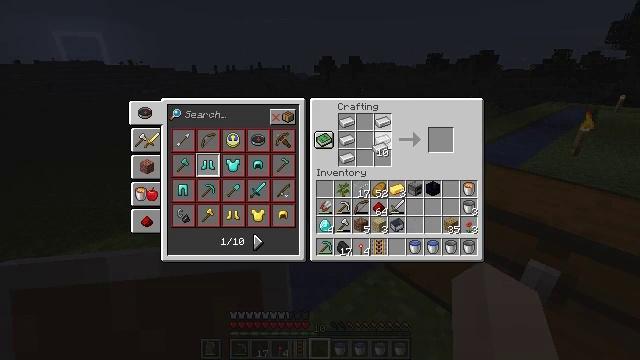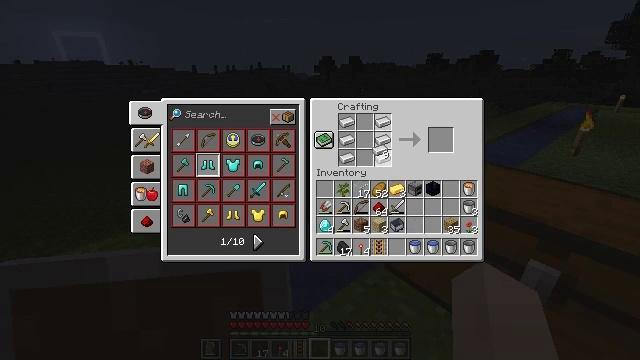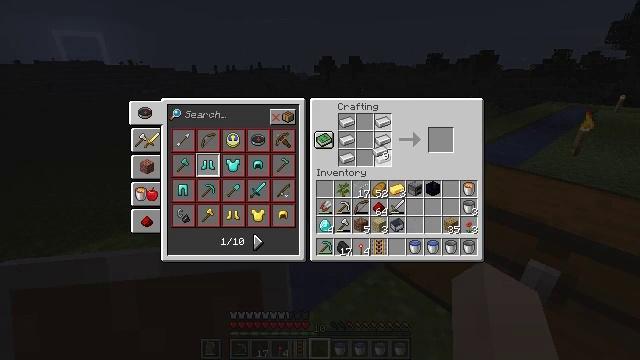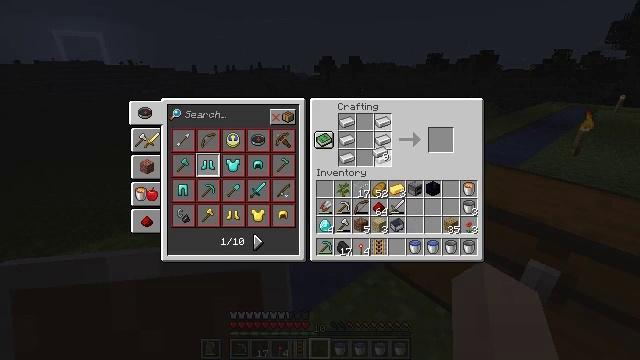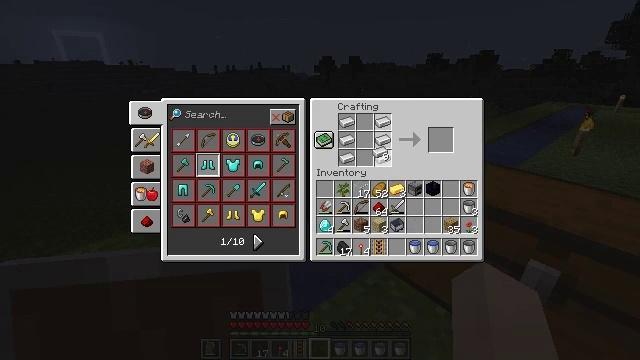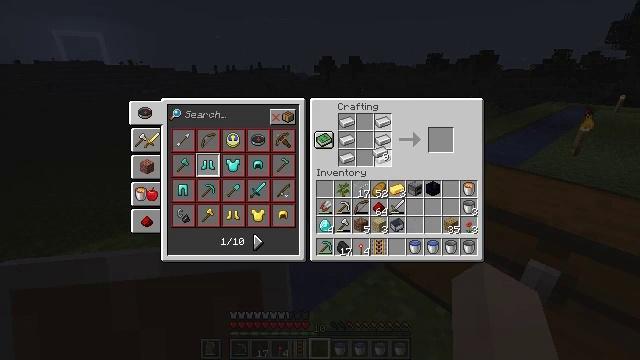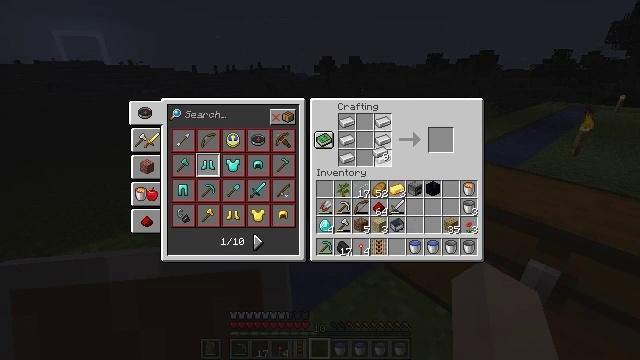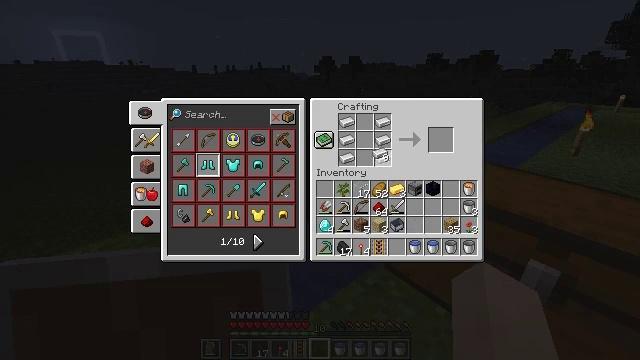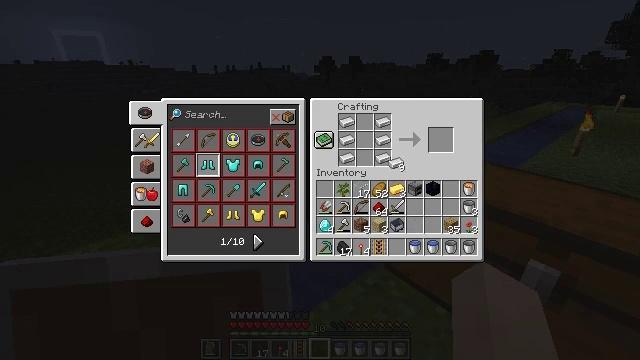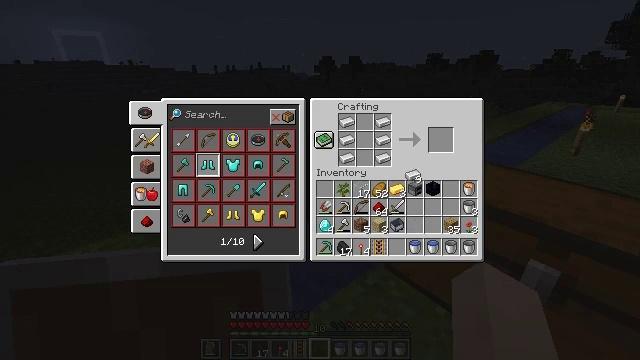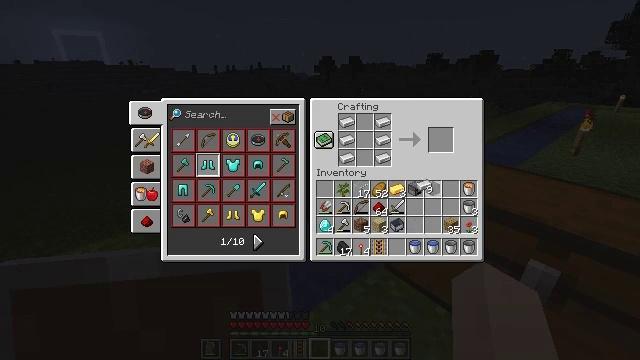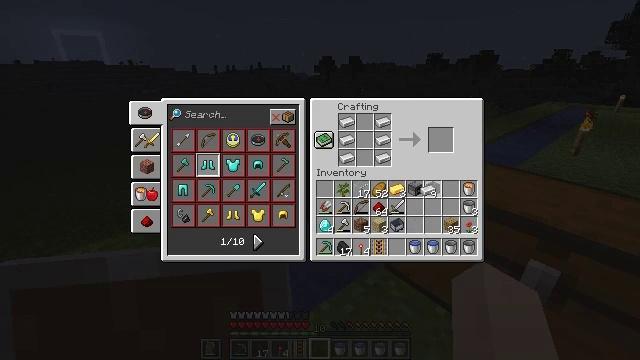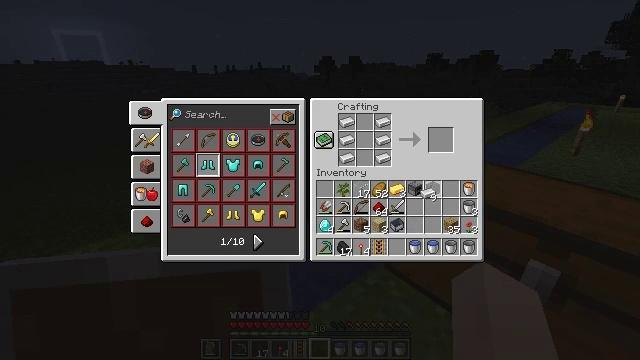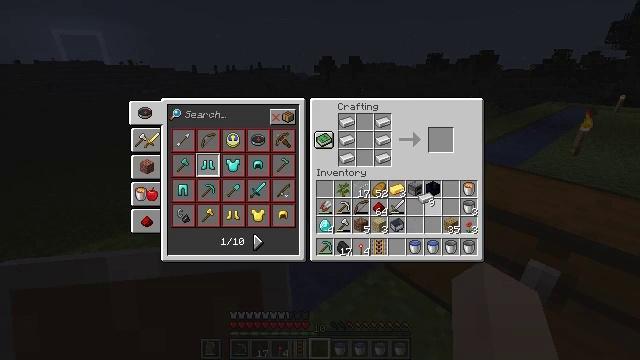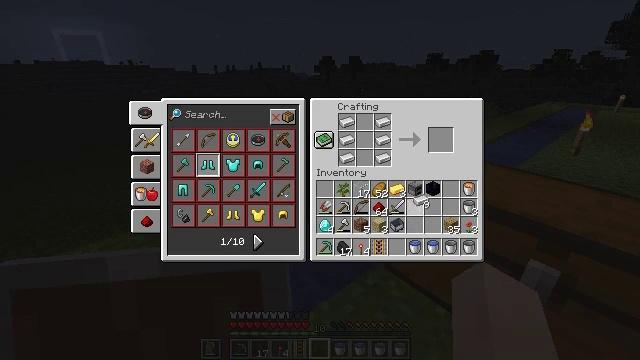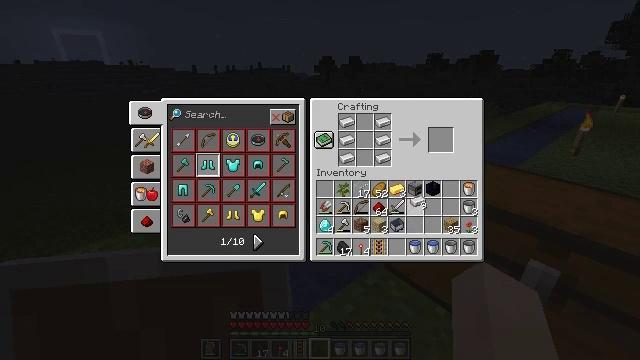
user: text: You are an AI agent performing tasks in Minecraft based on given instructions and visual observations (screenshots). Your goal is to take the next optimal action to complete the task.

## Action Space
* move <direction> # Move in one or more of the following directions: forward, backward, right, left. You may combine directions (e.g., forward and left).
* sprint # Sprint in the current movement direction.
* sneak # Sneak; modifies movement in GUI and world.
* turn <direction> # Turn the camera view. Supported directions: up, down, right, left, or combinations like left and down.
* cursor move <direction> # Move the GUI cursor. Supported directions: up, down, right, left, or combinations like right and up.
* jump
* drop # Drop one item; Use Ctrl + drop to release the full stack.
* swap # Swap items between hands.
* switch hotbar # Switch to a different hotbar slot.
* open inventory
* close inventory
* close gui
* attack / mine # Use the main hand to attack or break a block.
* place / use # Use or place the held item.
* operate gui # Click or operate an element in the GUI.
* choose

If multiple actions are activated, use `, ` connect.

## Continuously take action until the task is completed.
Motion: motion action
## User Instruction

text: Craft a rail.
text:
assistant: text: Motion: choose
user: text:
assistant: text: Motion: choose
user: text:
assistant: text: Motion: choose
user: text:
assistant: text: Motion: choose
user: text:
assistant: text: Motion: choose
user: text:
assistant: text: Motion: choose
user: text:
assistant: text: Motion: no_op
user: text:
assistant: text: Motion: cursor move right and down
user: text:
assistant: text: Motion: cursor move right and down
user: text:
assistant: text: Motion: cursor move right and down
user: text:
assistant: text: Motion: no_op
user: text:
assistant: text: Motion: no_op
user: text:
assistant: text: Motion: no_op
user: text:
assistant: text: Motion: no_op
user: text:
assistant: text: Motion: no_op
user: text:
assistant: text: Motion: no_op
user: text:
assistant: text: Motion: no_op
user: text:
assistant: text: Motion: operate gui
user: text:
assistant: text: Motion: operate gui
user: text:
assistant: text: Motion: operate gui
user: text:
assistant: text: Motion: no_op
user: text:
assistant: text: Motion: no_op
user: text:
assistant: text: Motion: no_op
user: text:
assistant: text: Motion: no_op
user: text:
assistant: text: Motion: no_op
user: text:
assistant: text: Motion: cursor move down
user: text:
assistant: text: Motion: cursor move down
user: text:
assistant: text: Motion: no_op
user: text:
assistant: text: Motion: no_op
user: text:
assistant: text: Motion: no_op